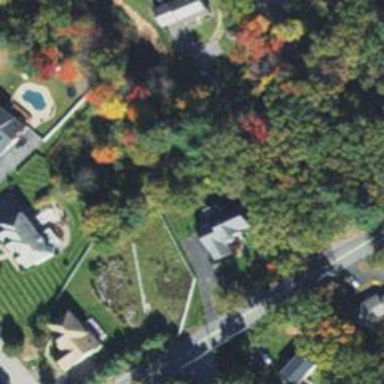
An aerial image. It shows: Driveway.